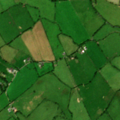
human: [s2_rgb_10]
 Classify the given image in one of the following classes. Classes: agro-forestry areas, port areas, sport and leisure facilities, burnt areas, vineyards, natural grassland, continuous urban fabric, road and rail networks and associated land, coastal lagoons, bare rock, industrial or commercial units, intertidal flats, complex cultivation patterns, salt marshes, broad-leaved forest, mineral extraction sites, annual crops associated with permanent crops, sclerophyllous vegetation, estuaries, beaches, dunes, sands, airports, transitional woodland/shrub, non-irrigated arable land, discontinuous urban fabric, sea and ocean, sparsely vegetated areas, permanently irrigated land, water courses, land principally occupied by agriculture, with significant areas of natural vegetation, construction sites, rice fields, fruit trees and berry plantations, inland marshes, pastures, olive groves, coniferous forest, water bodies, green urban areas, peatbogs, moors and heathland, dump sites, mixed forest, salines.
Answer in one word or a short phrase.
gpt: pastures